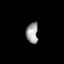
Tissue: skin
Cell type: Epithelial cells
Senescence score: 0.6864
Nuclear area (px): 242
Mean DAPI intensity: 158.231